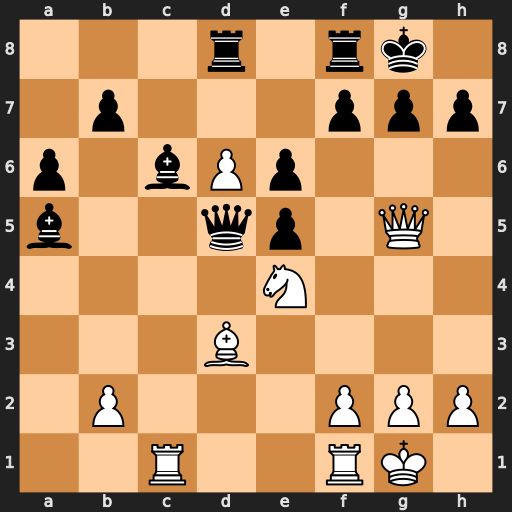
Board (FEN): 3r1rk1/1p3ppp/p1bPp3/b2qp1Q1/4N3/3B4/1P3PPP/2R2RK1
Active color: w
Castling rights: -
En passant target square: -
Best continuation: Nf6+ Kh8 Nxd5